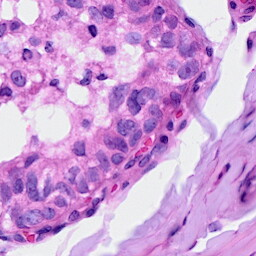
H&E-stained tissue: Breast